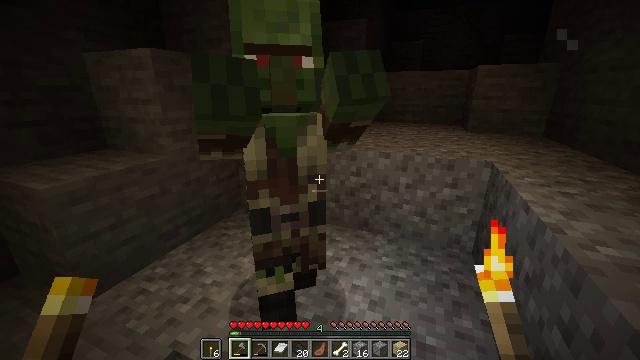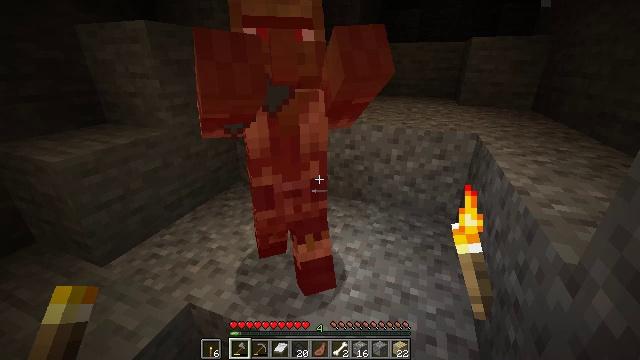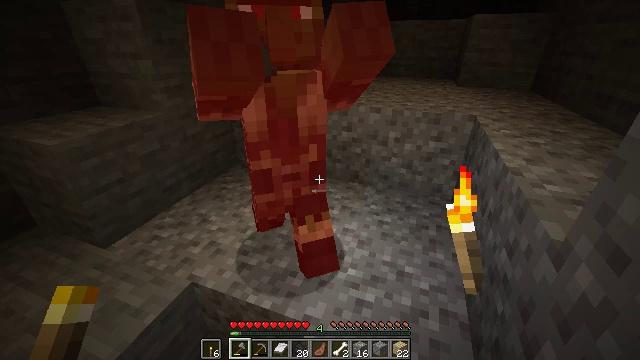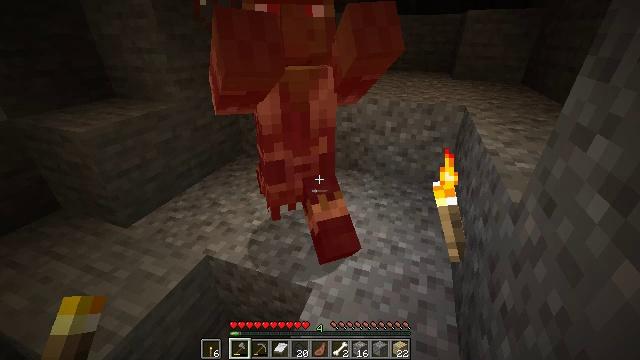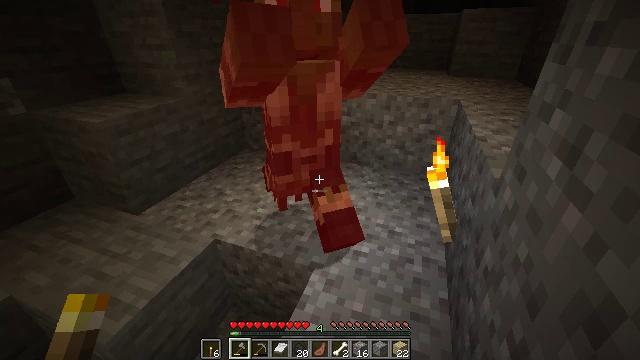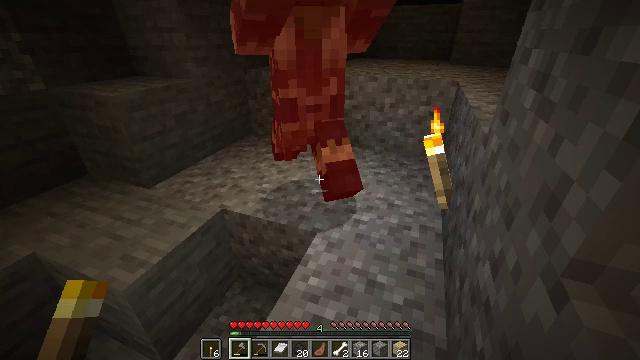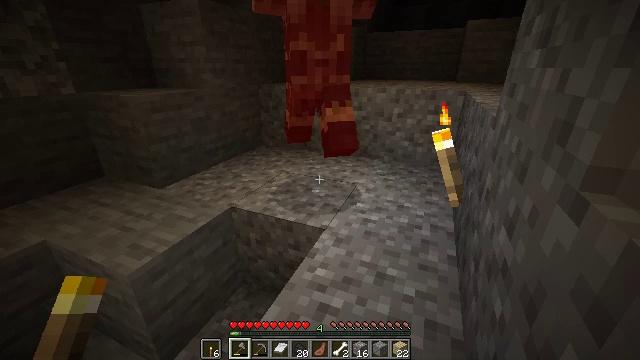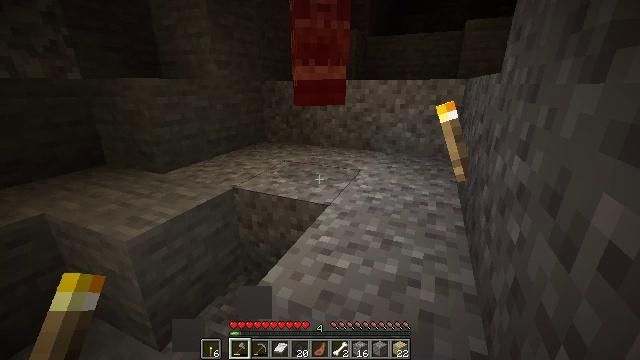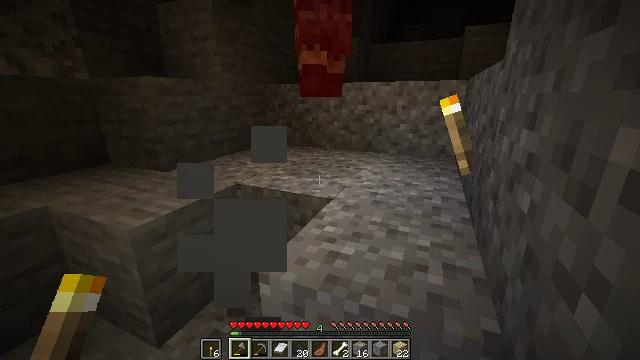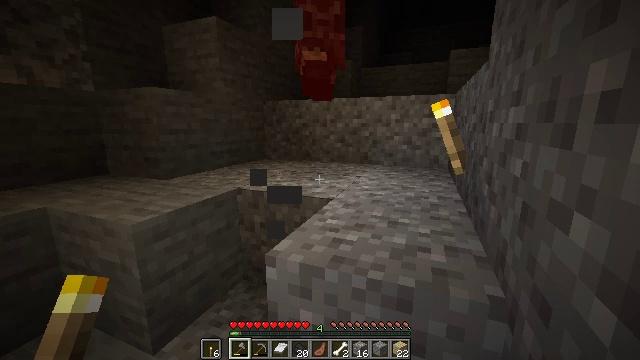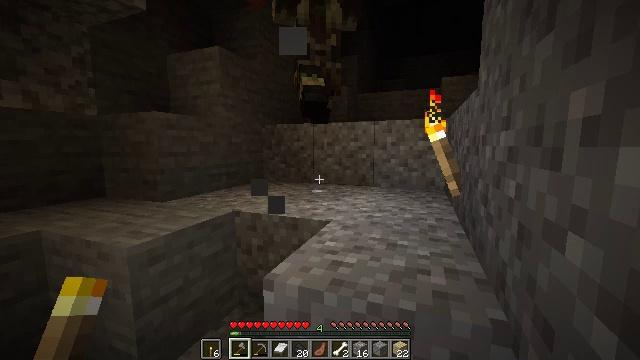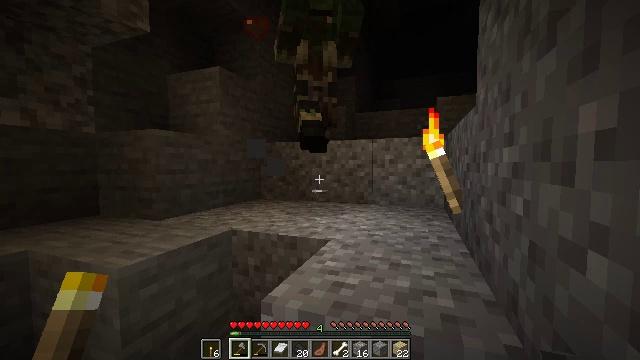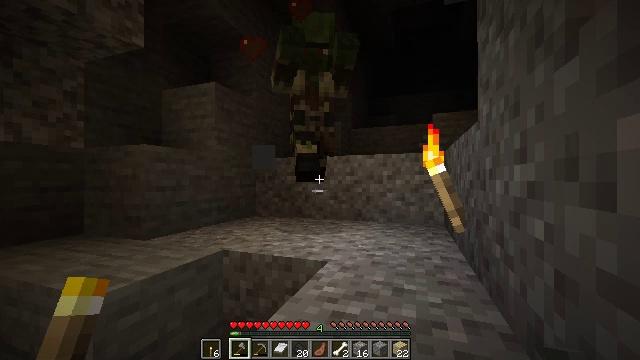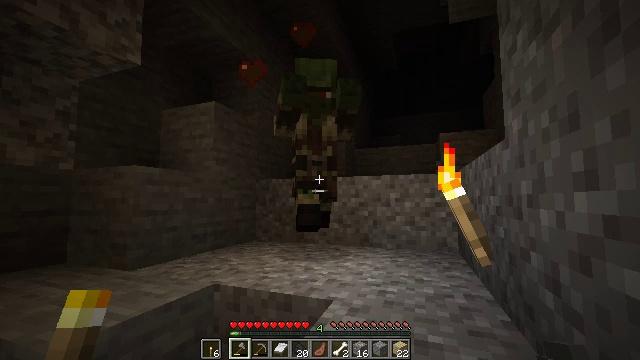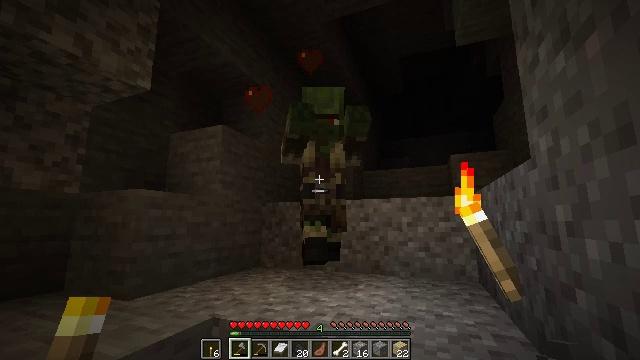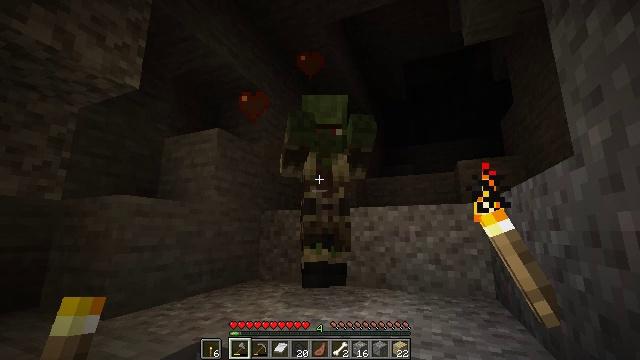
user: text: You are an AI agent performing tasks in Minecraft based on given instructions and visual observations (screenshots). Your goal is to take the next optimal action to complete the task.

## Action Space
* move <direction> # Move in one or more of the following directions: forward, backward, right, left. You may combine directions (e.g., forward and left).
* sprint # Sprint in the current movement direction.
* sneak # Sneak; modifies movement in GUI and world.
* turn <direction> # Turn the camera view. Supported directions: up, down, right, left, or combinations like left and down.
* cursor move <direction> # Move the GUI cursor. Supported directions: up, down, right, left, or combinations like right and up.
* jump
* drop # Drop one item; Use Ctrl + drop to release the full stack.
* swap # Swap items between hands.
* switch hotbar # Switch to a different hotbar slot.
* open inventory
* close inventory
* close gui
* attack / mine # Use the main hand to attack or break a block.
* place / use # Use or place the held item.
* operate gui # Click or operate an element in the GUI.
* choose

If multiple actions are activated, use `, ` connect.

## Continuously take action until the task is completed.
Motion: motion action
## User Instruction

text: Defeat the zombie villager.
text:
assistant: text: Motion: move back, turn right and down
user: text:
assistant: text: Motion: move back, turn down
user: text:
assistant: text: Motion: move back, turn down
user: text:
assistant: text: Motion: move back
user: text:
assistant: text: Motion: no_op
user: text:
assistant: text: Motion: turn left and up
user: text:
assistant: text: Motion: turn up
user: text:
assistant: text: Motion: turn up
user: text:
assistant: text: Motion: turn right and up
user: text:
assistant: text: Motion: turn up
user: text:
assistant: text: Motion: move forward, turn up
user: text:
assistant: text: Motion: move forward, turn up
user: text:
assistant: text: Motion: move forward, turn up
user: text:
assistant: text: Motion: move forward, turn left and up
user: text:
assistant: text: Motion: move forward, turn up, attack / mine
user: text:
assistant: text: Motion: move forward, attack / mine
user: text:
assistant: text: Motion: turn right and down, attack / mine
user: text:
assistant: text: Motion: turn right and down, attack / mine
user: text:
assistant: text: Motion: turn down, attack / mine
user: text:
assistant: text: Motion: no_op